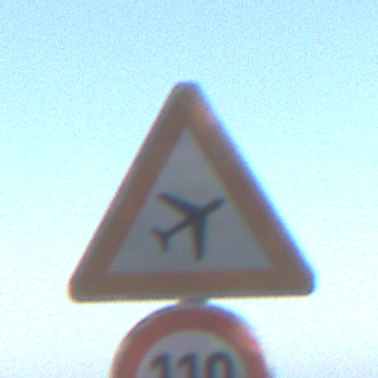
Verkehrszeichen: FlugbetriebLinks
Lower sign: Geschwindigkeit110
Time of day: MorningAfternoon
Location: Outdoor (Urban)
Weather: Clear
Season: NotSpecified
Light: Natural